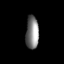
Tissue: lung
Cell type: Epithelial cells
Senescence score: 0.2237
Nuclear area (px): 414
Mean DAPI intensity: 129.56